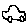
Label: car